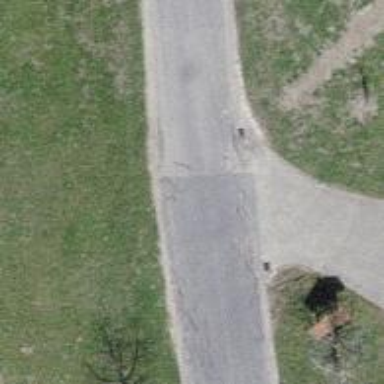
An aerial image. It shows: Unclassified road with asphalt surface.